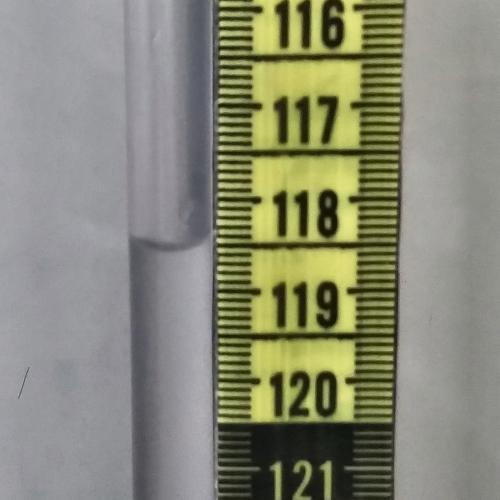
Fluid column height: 118.5 cm